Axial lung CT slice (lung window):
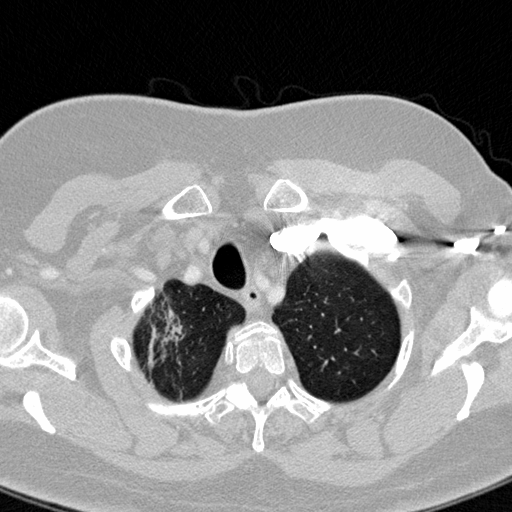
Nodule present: no